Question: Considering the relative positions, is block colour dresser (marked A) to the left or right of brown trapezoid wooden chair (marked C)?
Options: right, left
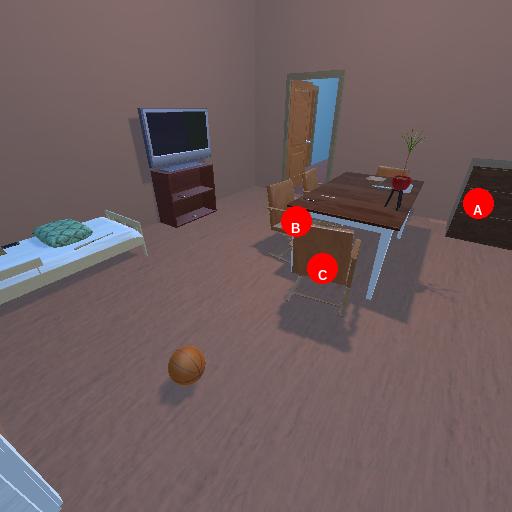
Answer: right